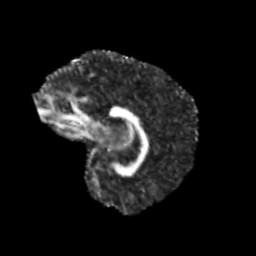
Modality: FA
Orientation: sagittal
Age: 13
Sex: male
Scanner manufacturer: siemens
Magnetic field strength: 3 T
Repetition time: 3.8 s
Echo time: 0.07 s